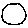
Label: circle